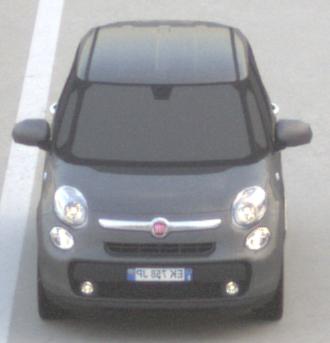
Make: Fiat
Model: 500L 1.4 16V
Detailed model: 500L (199)
Model produced from: 2012/10
Model produced until: 2017/05
Doors: 5
Color: gray
Road condition: dry road
Daytime: sunrise or sunset
Contrast: low contrast